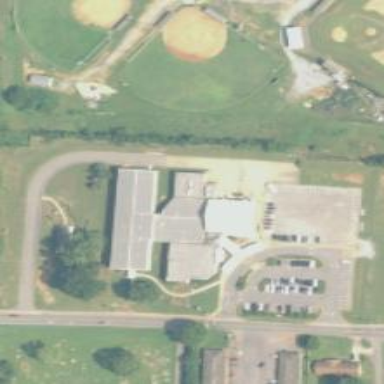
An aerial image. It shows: School building.